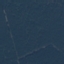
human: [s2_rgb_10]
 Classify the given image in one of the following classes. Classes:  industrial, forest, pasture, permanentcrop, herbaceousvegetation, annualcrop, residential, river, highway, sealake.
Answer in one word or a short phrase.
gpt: Forest